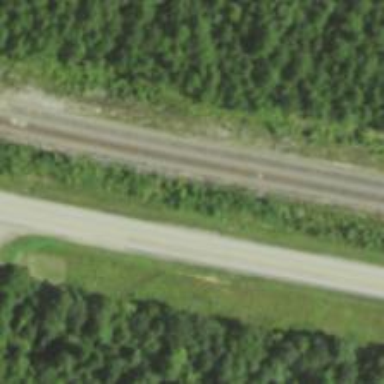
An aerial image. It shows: Railway track.